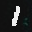
Label: 1